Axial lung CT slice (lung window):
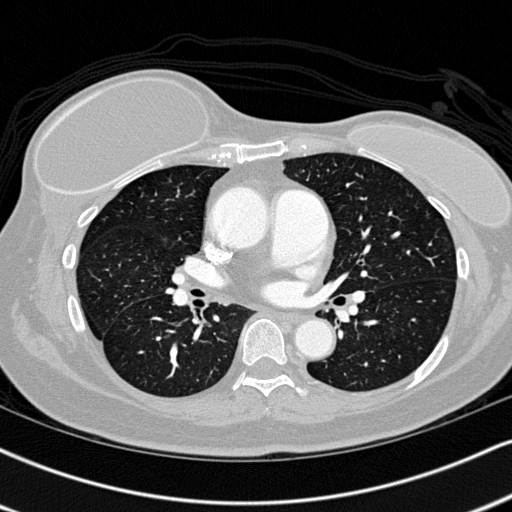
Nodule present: no